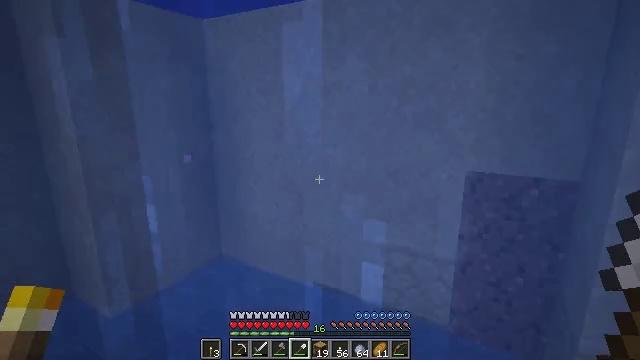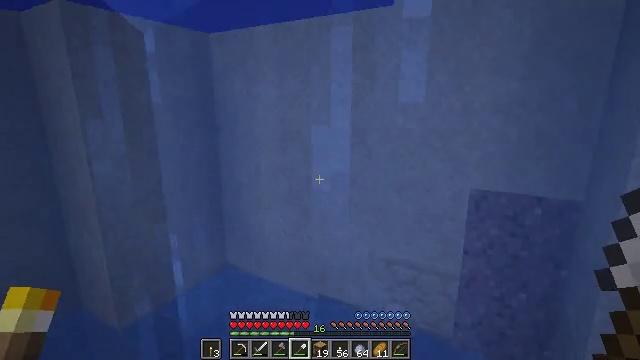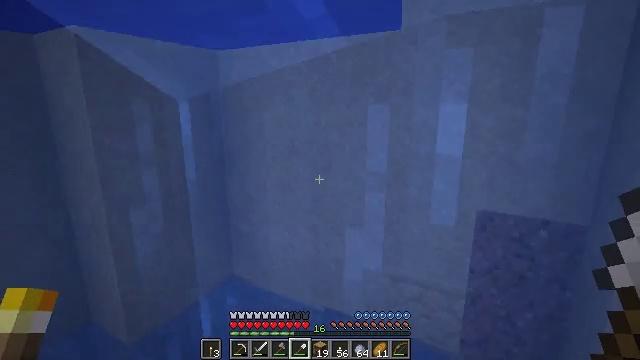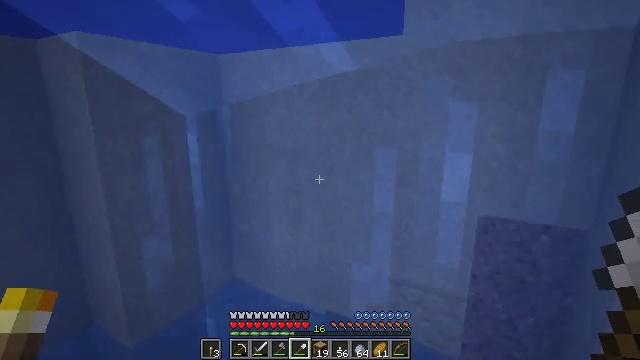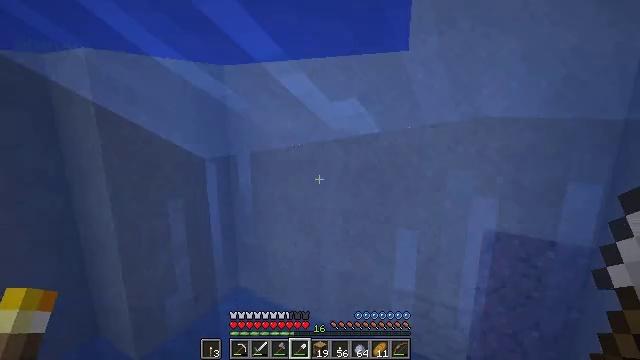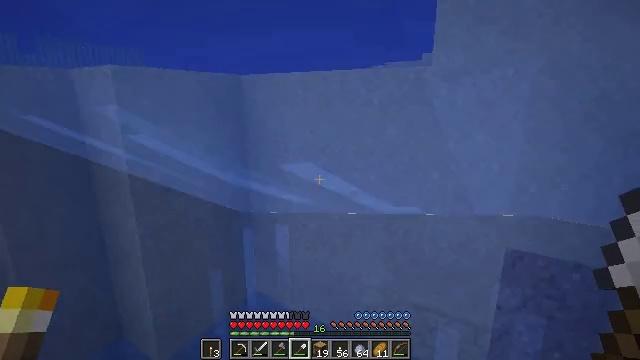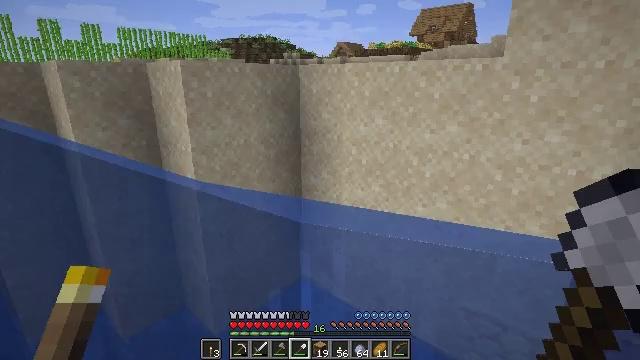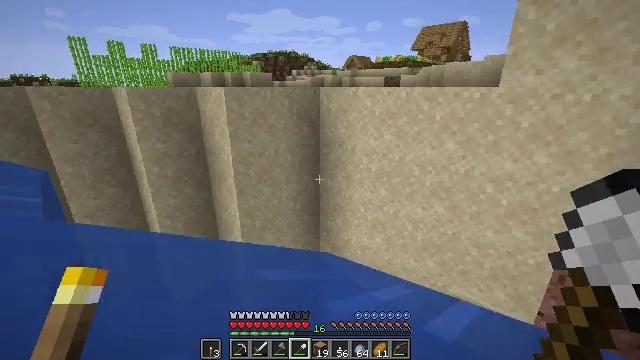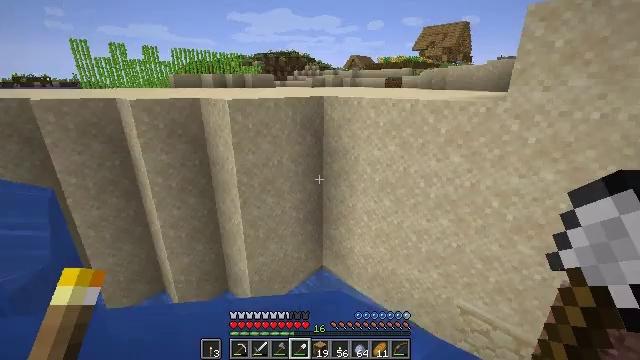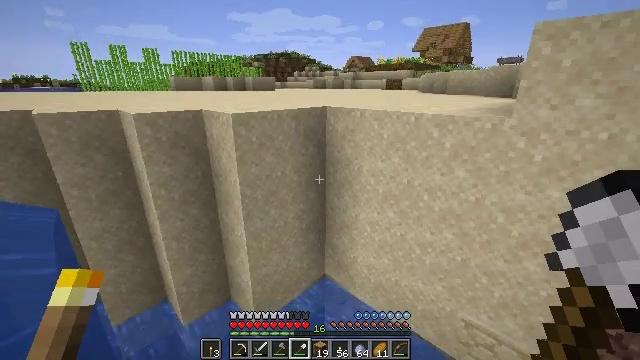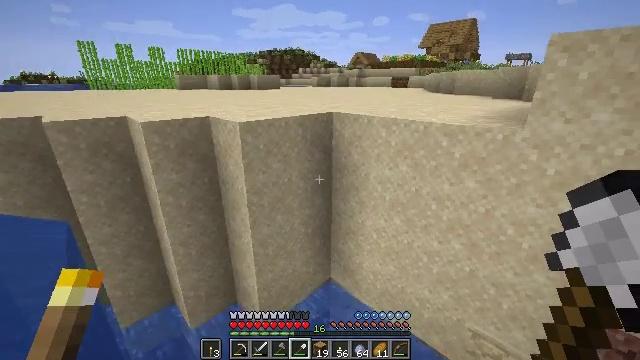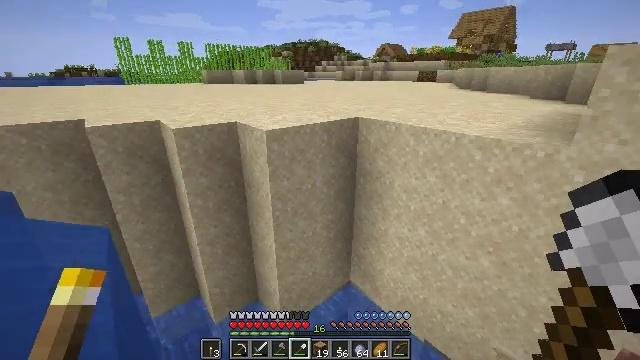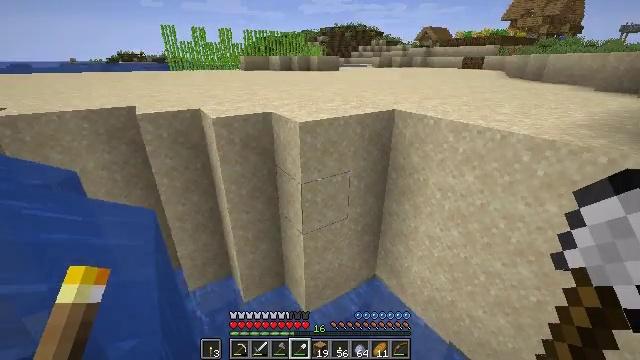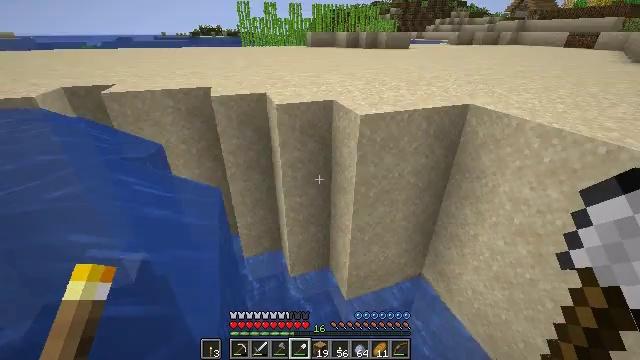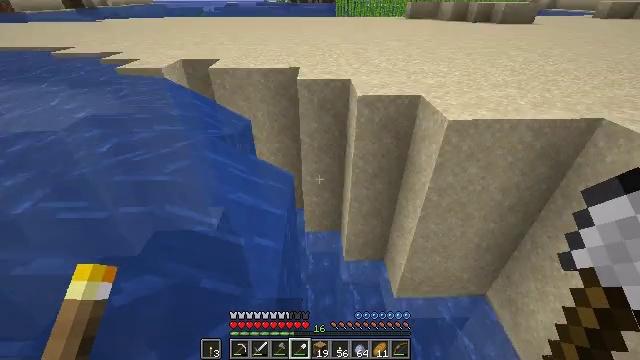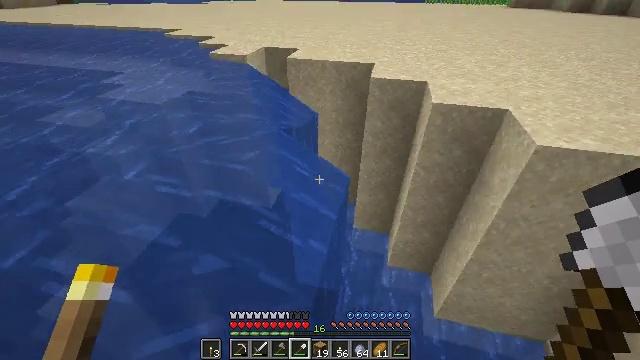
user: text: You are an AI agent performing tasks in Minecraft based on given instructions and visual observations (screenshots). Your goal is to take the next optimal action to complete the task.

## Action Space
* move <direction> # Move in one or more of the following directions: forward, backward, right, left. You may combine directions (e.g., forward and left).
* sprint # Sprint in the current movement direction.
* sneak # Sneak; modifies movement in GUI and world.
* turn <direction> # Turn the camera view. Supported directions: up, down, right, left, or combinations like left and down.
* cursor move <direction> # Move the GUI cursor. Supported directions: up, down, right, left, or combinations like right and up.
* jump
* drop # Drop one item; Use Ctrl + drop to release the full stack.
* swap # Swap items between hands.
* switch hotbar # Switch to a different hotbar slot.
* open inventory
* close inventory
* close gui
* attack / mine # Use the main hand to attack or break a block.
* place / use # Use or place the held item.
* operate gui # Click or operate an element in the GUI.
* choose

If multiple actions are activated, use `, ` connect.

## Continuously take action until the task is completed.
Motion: motion action
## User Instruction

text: Break the clay block to collect it.
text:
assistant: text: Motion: move left, jump
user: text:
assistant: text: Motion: move left, jump
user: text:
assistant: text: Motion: move forward and move left, jump
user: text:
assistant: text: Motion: move forward and move left, jump
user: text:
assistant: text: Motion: move forward and move left, turn left and down, jump
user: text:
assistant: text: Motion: move forward and move left, turn left and down, jump
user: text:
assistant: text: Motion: move forward and move left, turn left and down, jump
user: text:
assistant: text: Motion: move forward and move left, jump
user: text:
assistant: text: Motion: move forward and move left, jump
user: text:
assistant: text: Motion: move forward and move left, jump
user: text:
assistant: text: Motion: move forward and move left, turn left and down, jump
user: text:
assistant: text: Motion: move forward and move left, turn left and down, jump
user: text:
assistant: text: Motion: move forward and move left, turn left and down, jump
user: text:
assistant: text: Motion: move forward and move left, turn left and down, jump
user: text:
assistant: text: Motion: move forward and move left, turn left and down, jump
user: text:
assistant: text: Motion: move forward and move left, turn left, jump
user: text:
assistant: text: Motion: move forward and move left, turn left, jump
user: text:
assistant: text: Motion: move forward and move left, jump
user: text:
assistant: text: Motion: move forward and move left, jump
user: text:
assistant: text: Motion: move forward and move left, turn up, jump
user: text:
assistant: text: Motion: move forward and move left, turn left and up, jump
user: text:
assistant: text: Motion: move forward and move left, turn left and up, jump
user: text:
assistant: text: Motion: move forward and move left, turn left and up, jump
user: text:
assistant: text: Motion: move forward and move left, turn up, jump
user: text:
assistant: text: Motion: move forward, jump
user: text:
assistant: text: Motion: move forward, jump
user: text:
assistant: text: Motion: move forward, jump
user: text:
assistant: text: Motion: move forward, jump
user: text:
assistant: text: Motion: move forward, jump
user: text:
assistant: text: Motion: move forward and move right, jump